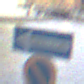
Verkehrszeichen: EinbahnstrasseLinksweisend
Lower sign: EingeschraenktesHalteverbot
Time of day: SunriseSunset
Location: Outdoor (Urban)
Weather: PartlyCloudy
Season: NotSpecified
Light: Natural